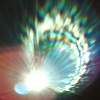
Label: sunburn